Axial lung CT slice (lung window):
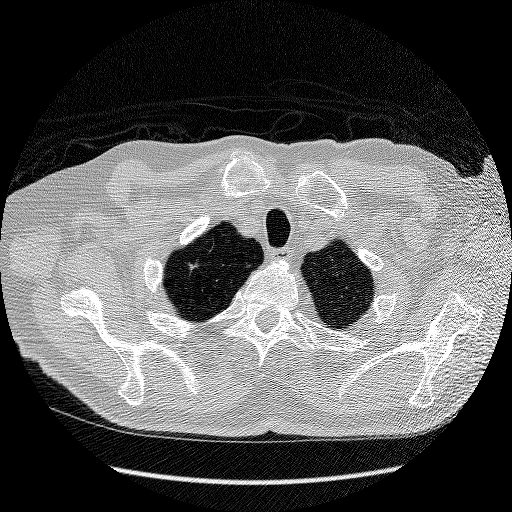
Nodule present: yes
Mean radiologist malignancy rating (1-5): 2.667